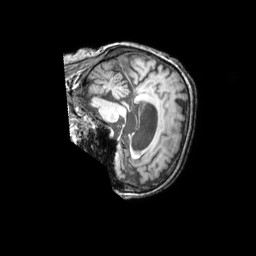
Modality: T1w
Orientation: sagittal
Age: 78
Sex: female
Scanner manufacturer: philips
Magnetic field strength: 3 T
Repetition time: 0.009898 s
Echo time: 0.004605 s